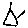
Label: triangle